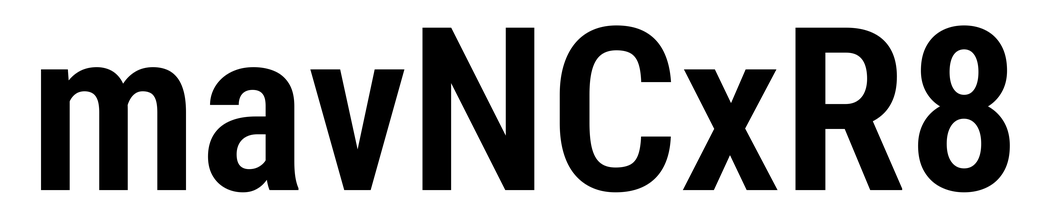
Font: Roboto_Condensed_SemiBold